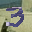
Label: 3